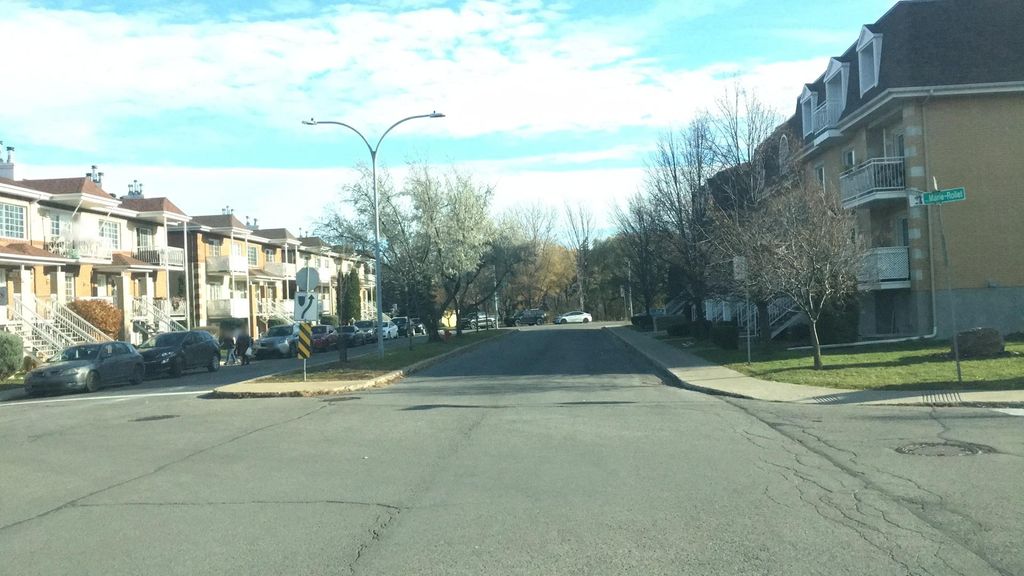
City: montreal